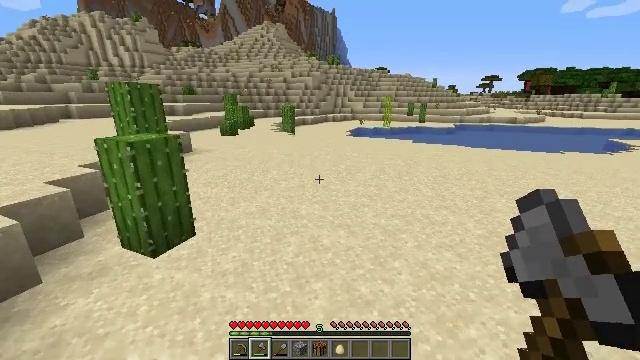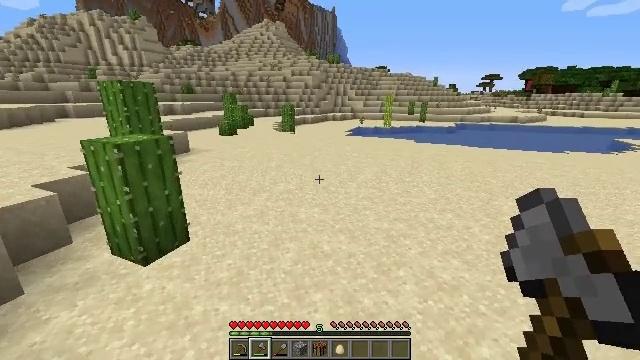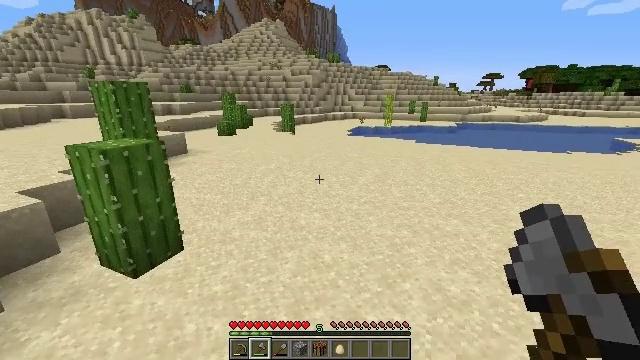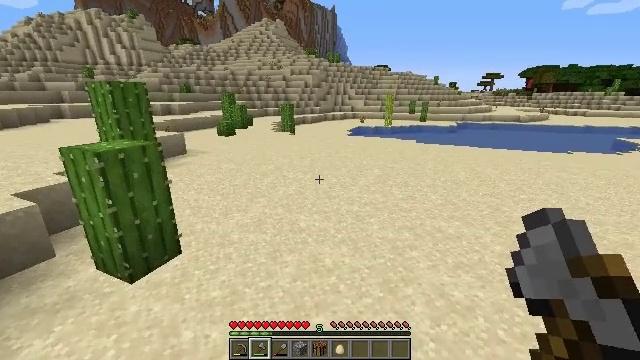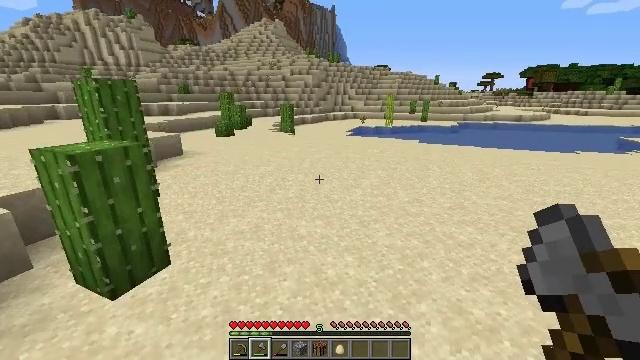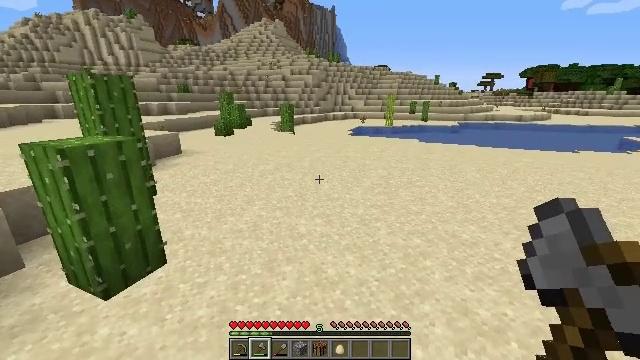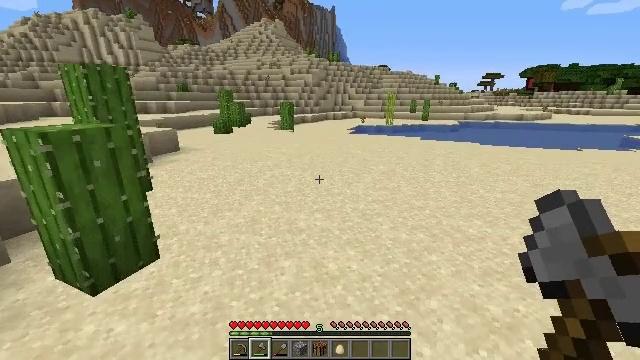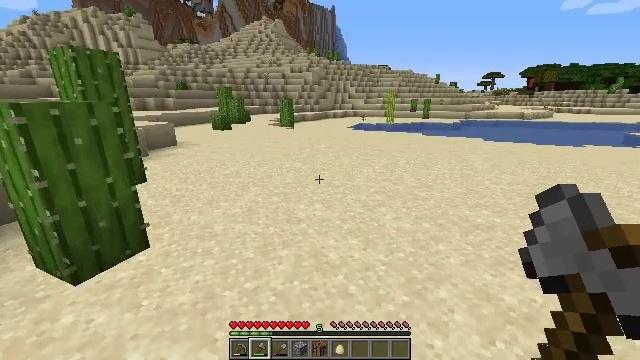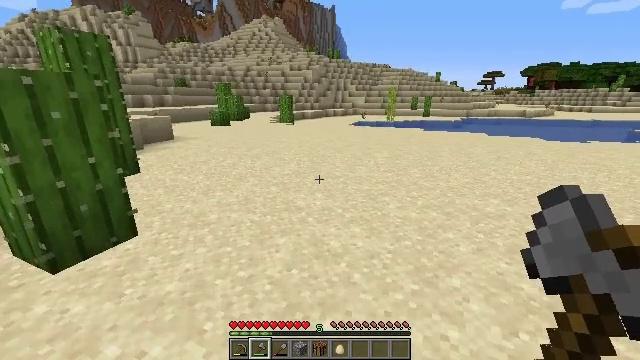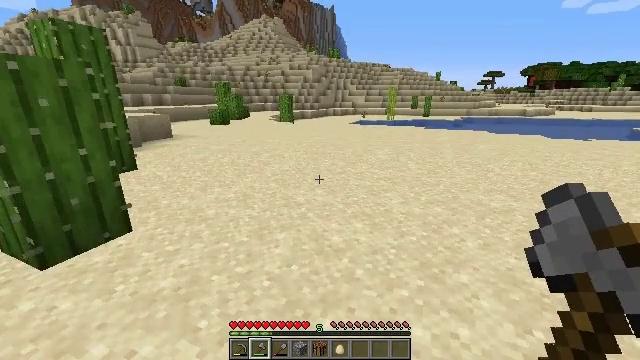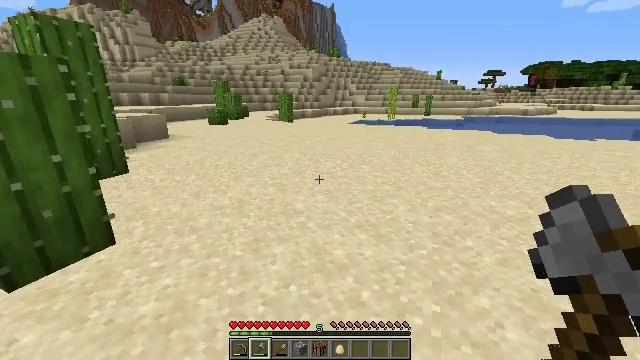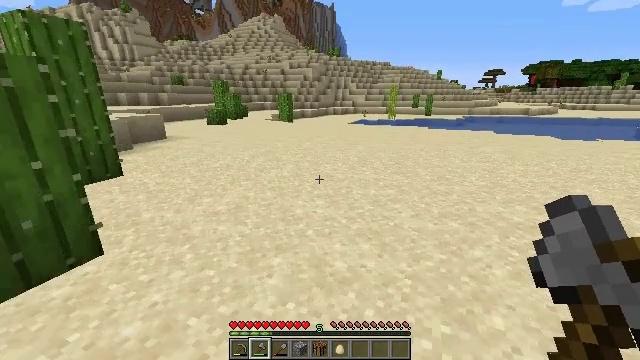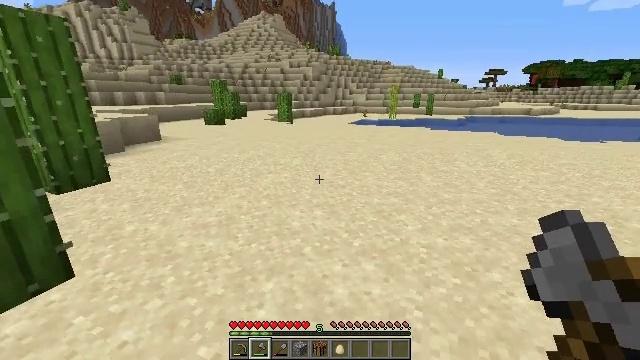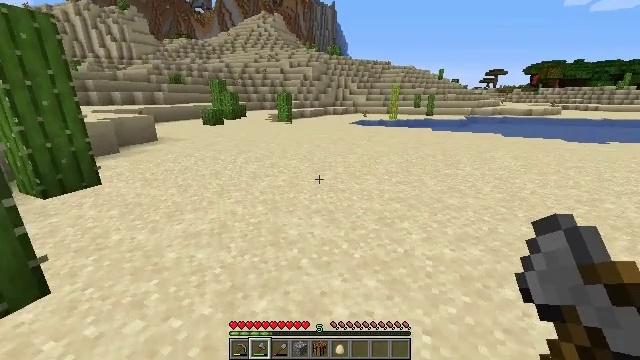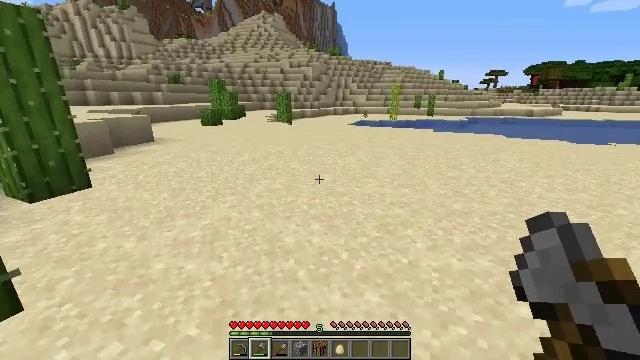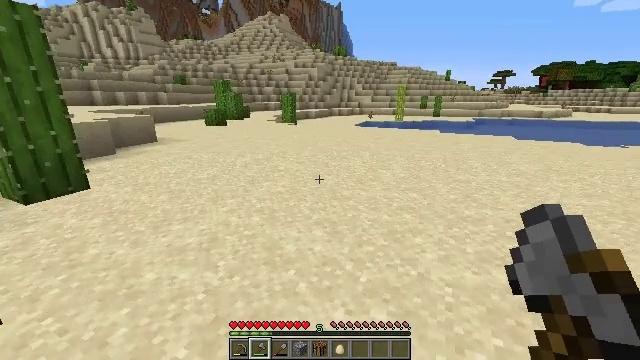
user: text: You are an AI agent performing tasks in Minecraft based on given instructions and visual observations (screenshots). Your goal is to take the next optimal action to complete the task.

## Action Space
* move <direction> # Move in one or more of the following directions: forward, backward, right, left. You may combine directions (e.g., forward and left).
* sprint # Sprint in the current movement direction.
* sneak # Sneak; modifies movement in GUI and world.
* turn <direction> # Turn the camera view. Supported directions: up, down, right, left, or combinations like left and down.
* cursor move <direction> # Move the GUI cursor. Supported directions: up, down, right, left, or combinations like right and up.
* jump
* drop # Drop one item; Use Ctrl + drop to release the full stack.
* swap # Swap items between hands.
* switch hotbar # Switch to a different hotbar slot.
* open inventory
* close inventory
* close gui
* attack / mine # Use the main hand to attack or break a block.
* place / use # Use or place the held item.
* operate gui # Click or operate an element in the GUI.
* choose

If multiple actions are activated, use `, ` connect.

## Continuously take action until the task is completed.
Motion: motion action
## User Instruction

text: Dig out coarse dirt.
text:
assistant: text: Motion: move forward
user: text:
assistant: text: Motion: move forward
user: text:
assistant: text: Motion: move forward
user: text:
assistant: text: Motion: move forward
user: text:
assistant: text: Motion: move forward
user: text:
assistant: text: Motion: move forward
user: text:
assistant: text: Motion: move forward
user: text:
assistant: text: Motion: move forward
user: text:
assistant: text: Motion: move forward
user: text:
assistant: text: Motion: move forward
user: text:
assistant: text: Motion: move forward
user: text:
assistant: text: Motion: move forward
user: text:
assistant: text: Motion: move forward
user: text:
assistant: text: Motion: move forward
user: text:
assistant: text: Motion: move forward, turn left
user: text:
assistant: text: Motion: move forward, turn left
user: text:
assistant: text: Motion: move forward, turn left
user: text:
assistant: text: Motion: move forward, turn left
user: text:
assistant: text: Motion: move forward, turn left
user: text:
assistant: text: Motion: move forward, turn left
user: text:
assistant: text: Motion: move forward
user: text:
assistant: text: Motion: move forward
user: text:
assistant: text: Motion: move forward
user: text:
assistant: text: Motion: move forward
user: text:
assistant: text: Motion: move forward, turn left
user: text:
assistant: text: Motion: move forward
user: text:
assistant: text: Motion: move forward
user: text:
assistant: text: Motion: move forward
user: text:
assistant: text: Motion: move forward
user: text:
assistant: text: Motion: move forward